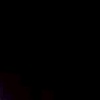
Label: space